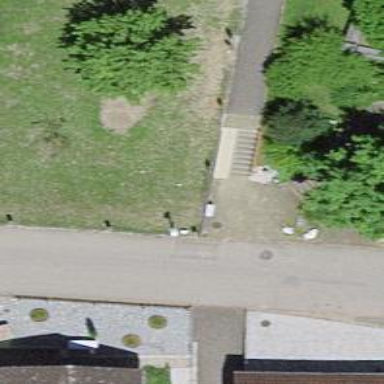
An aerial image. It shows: Paved steps on the road.